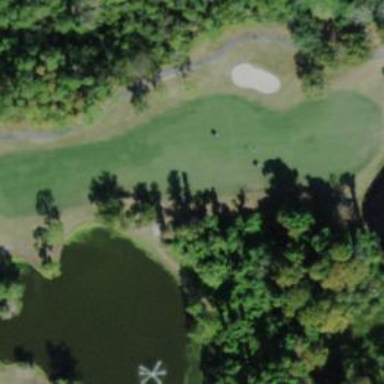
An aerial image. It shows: Grassy area designated as golf fairway.